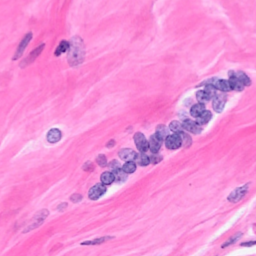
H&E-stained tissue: Breast